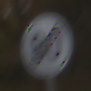
Verkehrszeichen: EndeGeschwindigkeit80
Umgebung: Outdoor, Nature
Tageszeit: Midday
Wetter: Overcast
Licht: Natural
Jahreszeit: Autumn
Kontrast: LowContrast